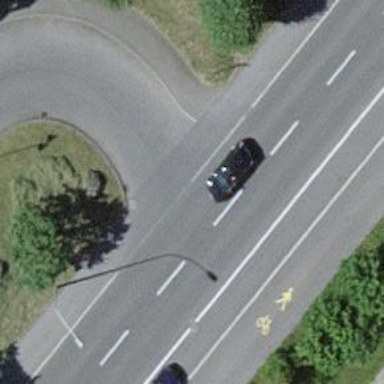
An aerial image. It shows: Unmarked crossing on the road.